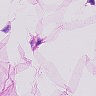
Metastatic tissue present: no